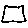
Label: square